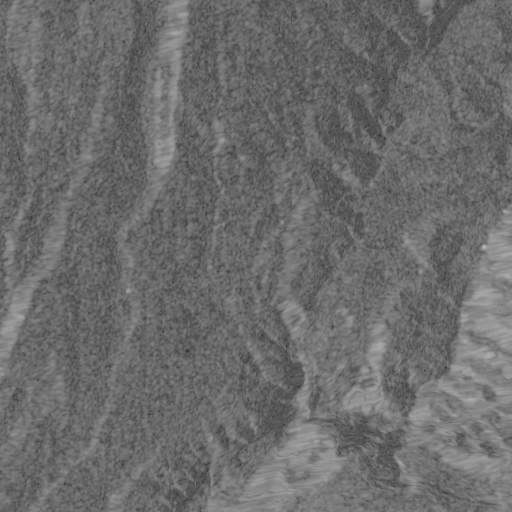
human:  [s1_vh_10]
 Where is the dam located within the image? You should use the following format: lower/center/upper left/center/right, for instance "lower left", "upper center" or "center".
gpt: The dam is located in the center right of the image.
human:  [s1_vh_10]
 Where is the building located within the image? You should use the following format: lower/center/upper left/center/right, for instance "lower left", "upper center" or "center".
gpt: There is no building in the image.

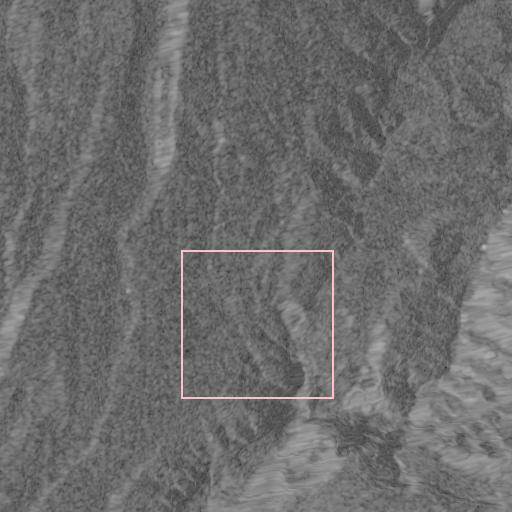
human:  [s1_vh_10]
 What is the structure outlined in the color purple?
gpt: There is no purple outline.
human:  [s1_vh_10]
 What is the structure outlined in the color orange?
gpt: There is no structure outlined in orange.